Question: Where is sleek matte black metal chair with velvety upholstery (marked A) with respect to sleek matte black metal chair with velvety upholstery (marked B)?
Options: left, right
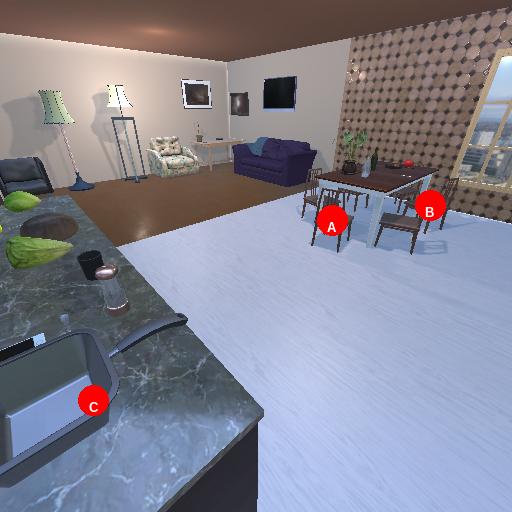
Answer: left